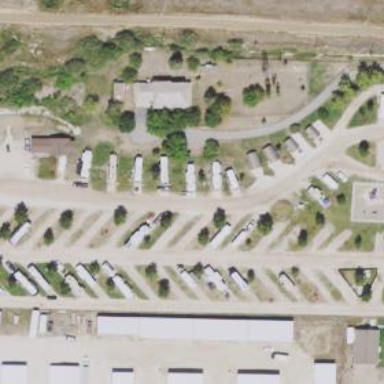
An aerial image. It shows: Caravan site with tents and caravans available. The site also includes sanitary dump station and swimming pool.